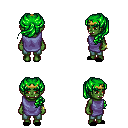
a pixel art fantasy rpg character, female body template, orc, green skin, chain tabard jacket, teal pants, green princess hairstyle, gold tiara, bracelets, black slippers, four views (front, back, left, right), 2x2 character sprite sheet, small pixel art, hard edges, no anti-aliasing